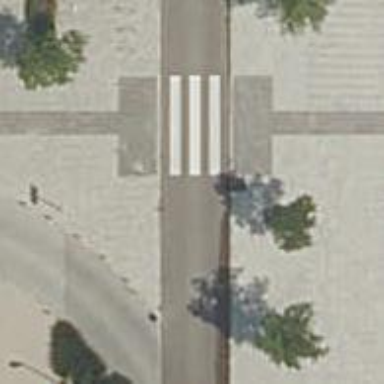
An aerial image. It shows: Uncontrolled crossing on the road.